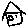
Label: house